Field crop: maize
Growth stage: 2
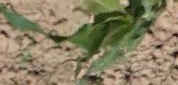
Species: maize